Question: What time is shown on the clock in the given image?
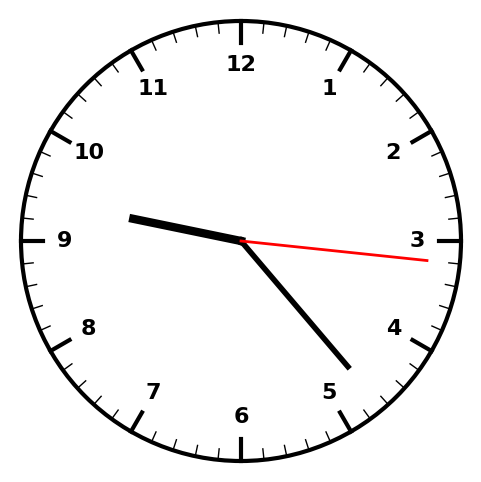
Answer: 09:23:16